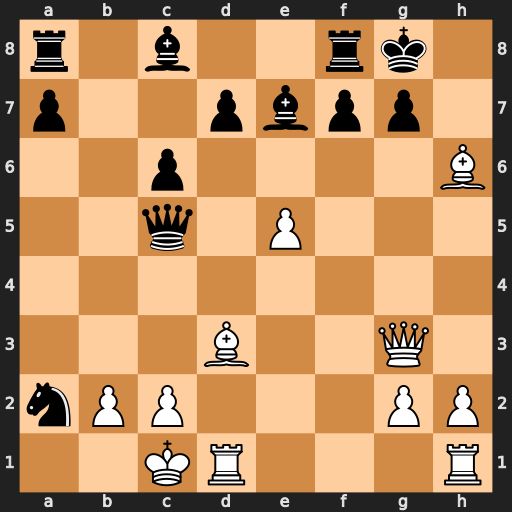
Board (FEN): r1b2rk1/p2pbpp1/2p4B/2q1P3/8/3B2Q1/nPP3PP/2KR3R
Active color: w
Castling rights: -
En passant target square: -
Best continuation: Kb1 Nc3+ bxc3 Rb8+ Kc1